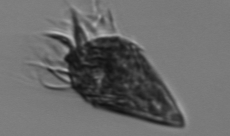
Label: Strombidium_wulffi